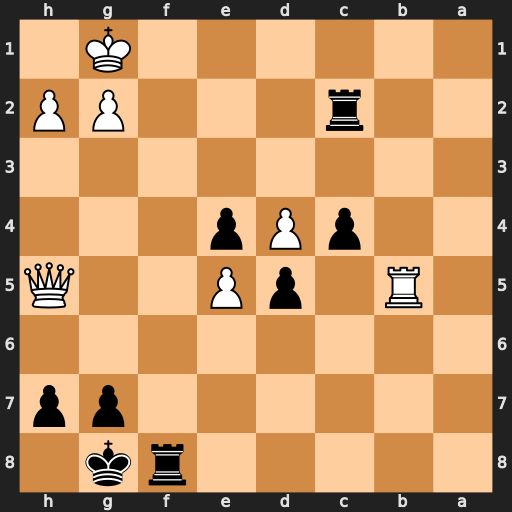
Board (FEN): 5rk1/6pp/8/1R1pP2Q/2pPp3/8/2r3PP/6K1
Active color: b
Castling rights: -
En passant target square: -
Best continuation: Rc1+ Qd1 Rxd1#